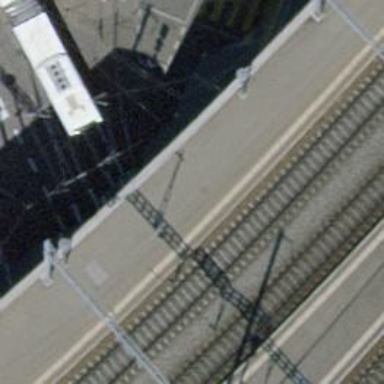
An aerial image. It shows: Single-track railway bridge with contact lines for electrification.